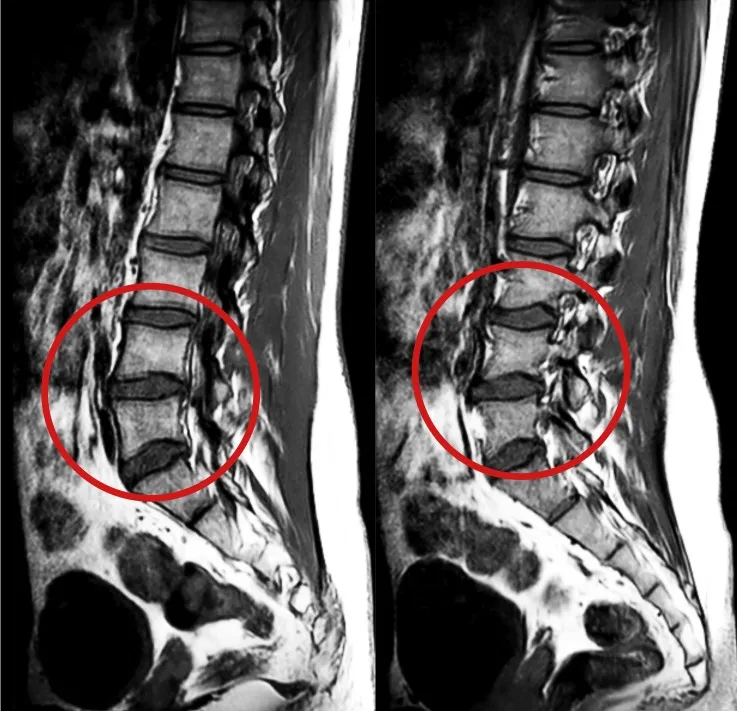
MRI of the lumbar spine. . MRI: Magnetic resonance imaging. . Bulging disc at the following levels: L3-L4 and L4-L5.
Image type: radiology (mri)